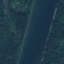
Label: River